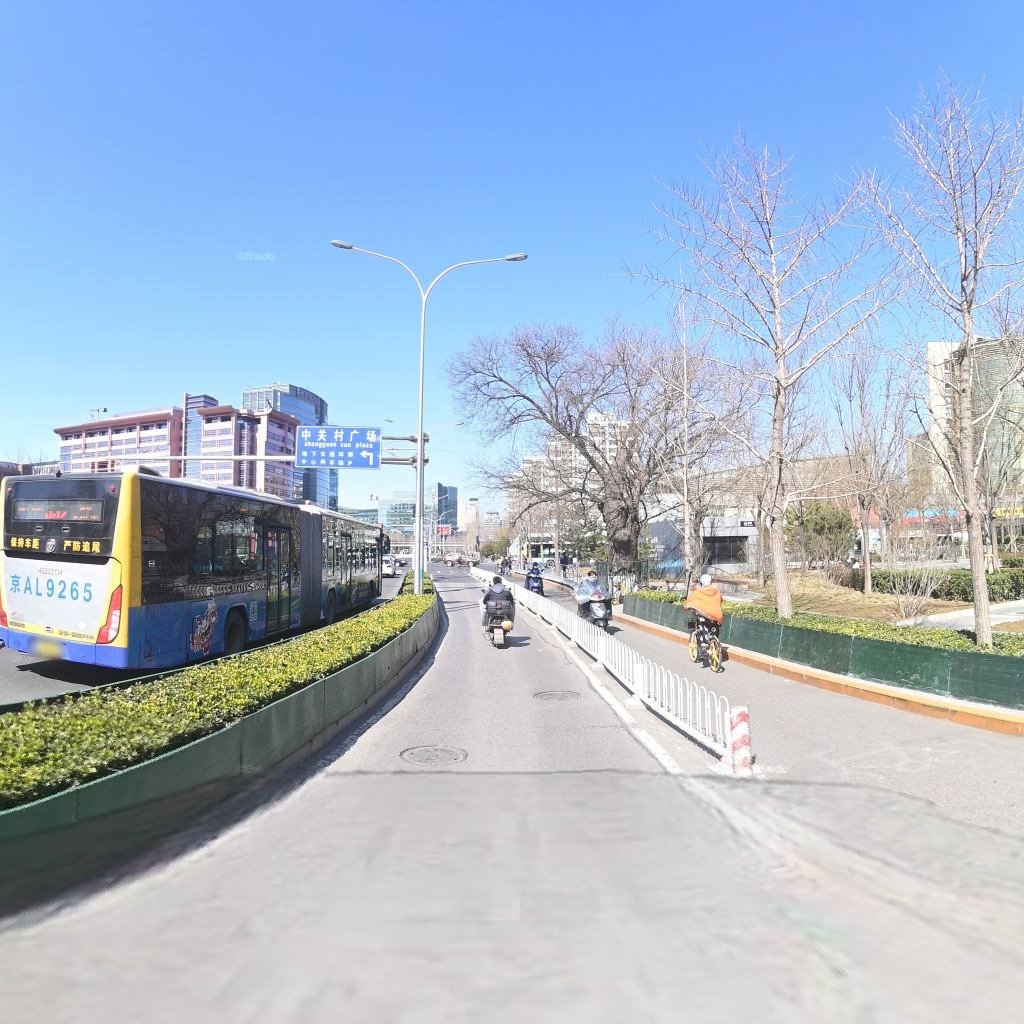
Region: Haidian
Road damage annotations: longitudinal patch, manhole cover, manhole cover